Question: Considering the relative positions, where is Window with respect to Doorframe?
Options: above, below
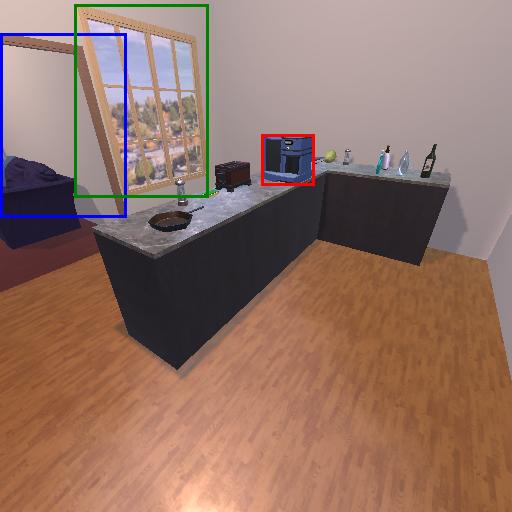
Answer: above